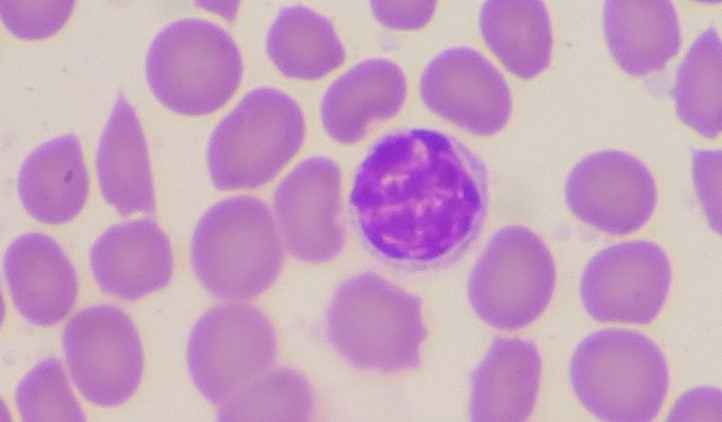
White blood cell type: Lymphocyte